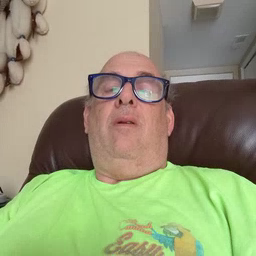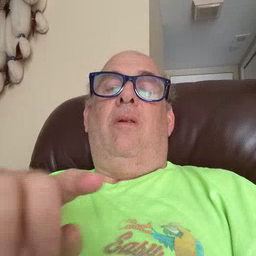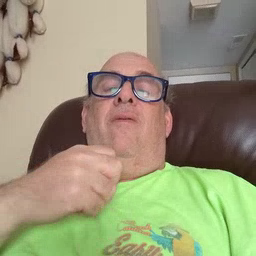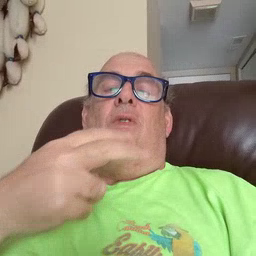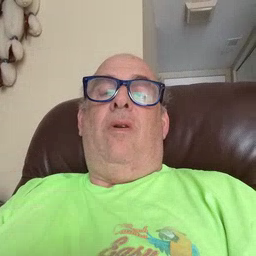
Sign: frog